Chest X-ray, PA view. Patient: 58 years old, sex M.
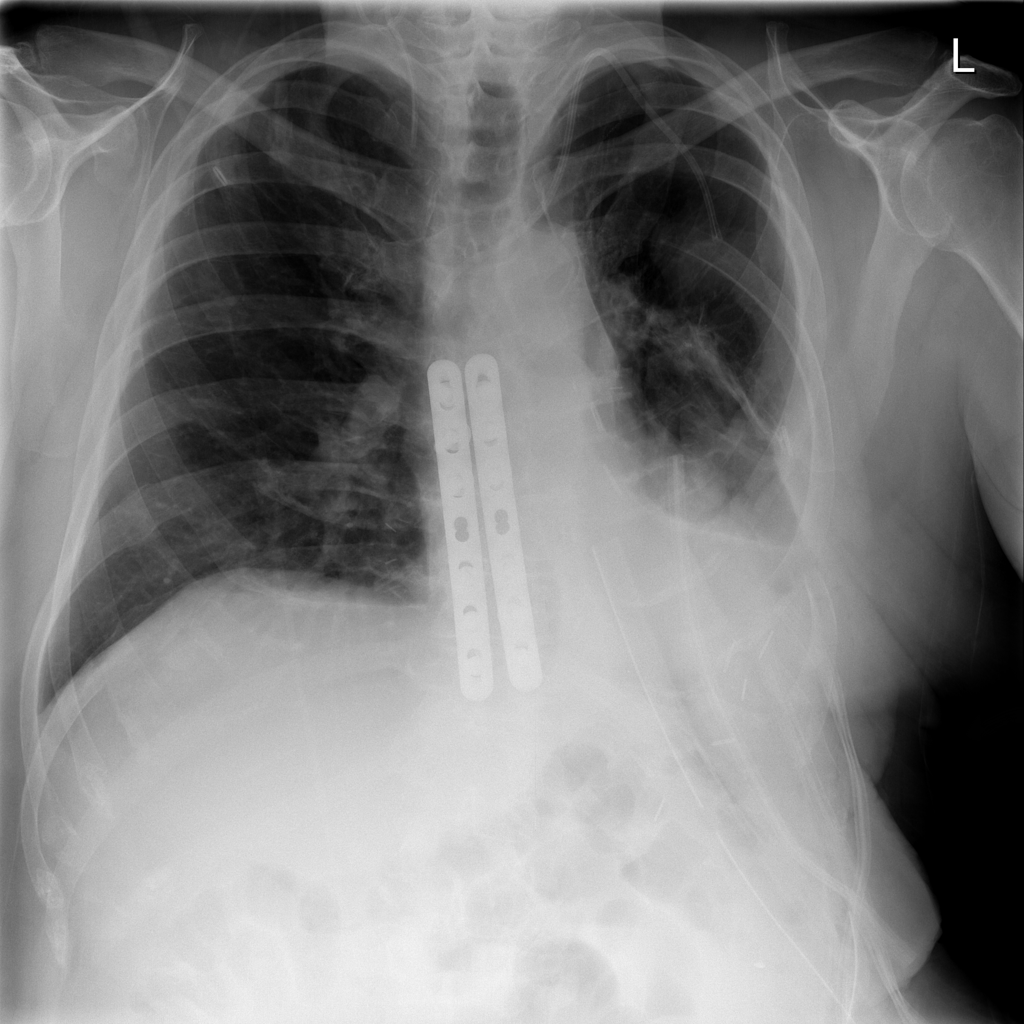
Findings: No Finding